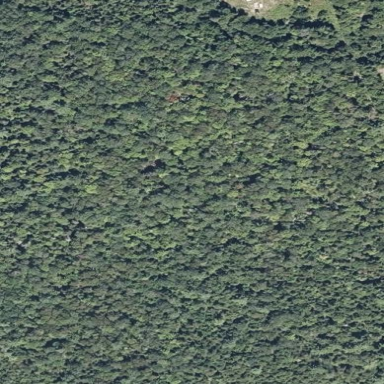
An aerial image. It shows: Mixed woodland area with variety of leaf types and cycles.